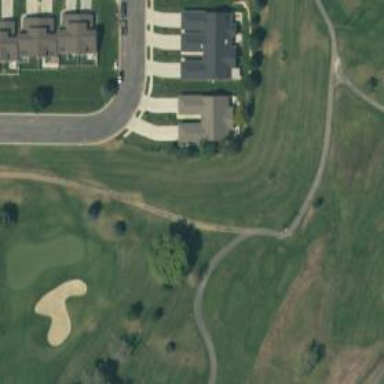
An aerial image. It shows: Path designated for golf carts.